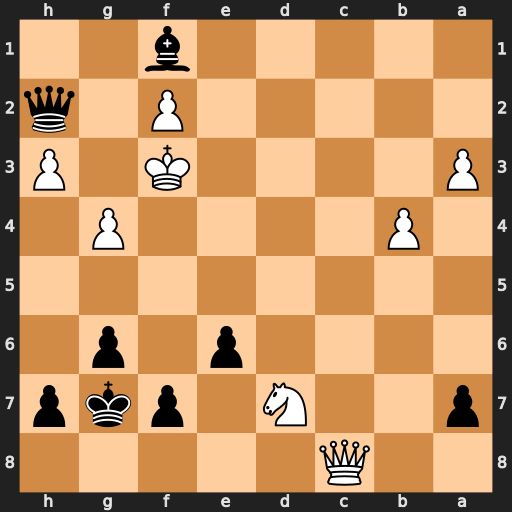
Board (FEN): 2Q5/p2N1pkp/4p1p1/8/1P4P1/P4K1P/5P1q/5b2
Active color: b
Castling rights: -
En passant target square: -
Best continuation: Qxh3+ Kf4 g5+ Ke5 Qh2+